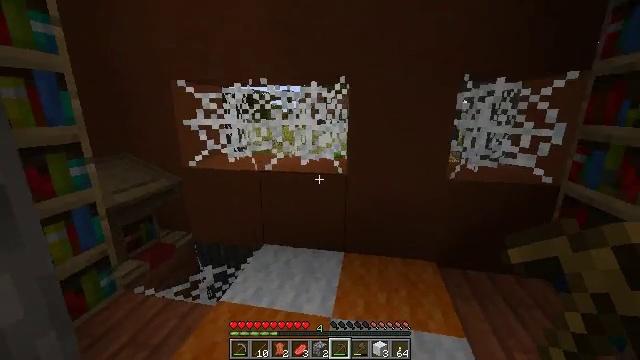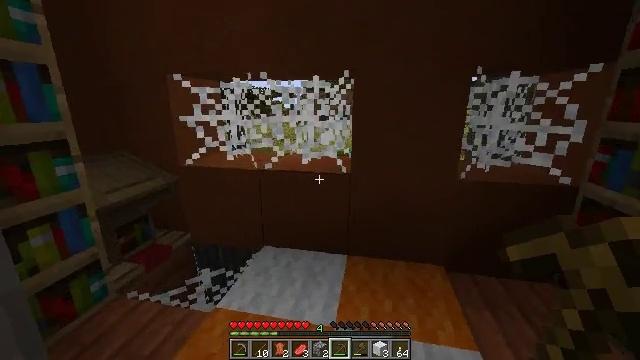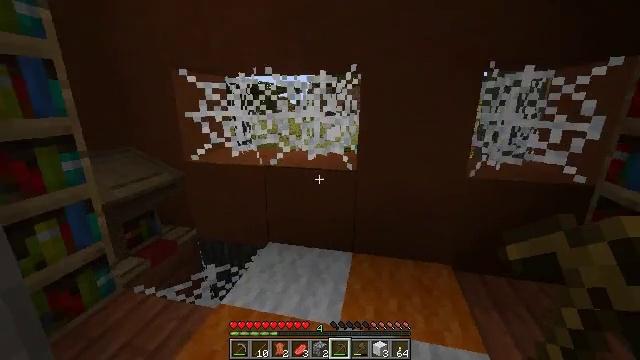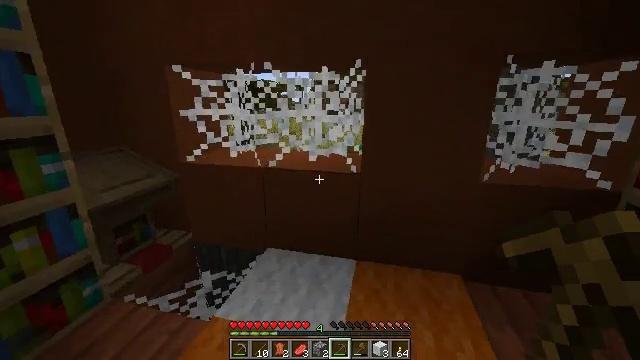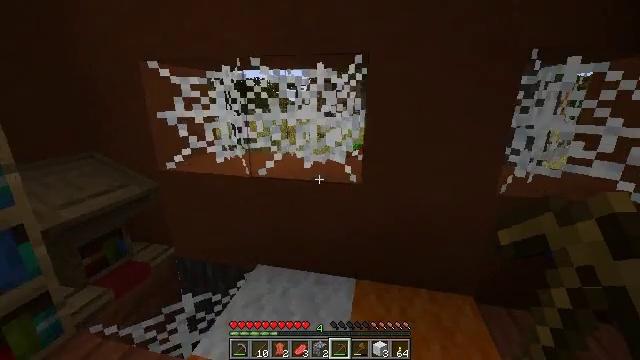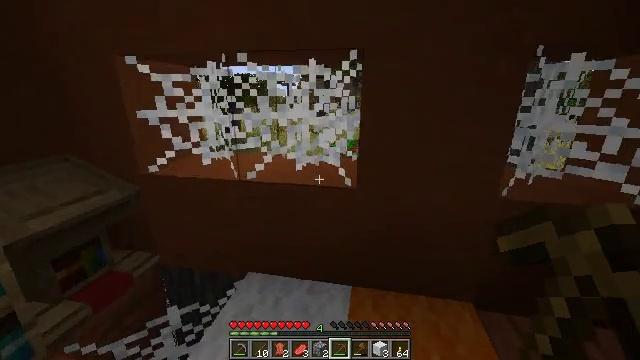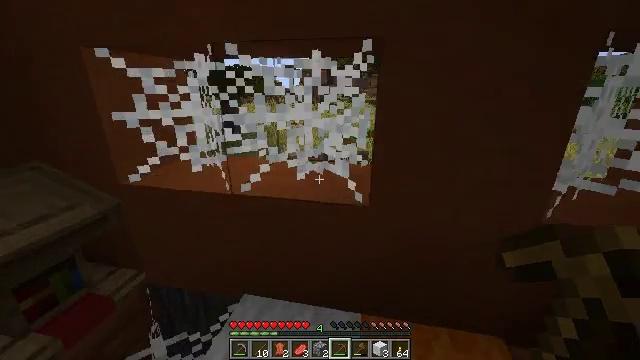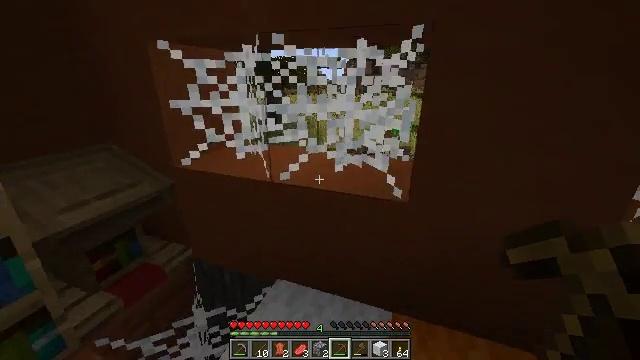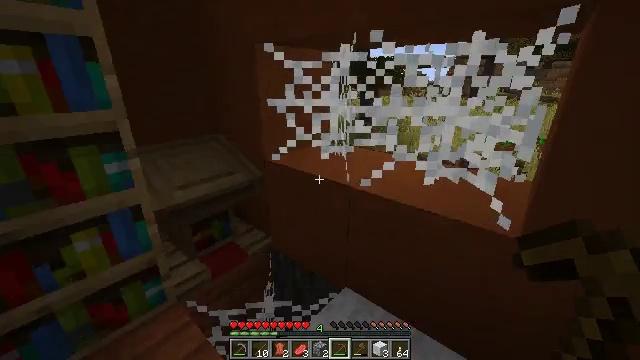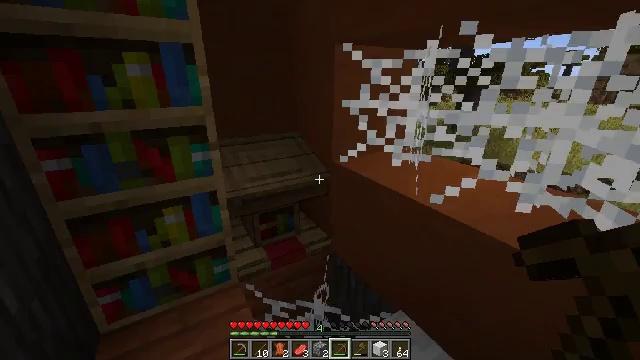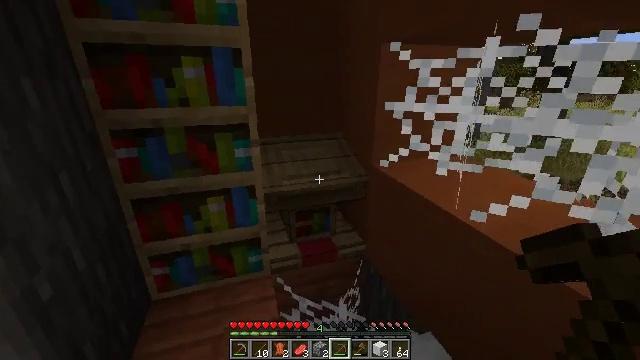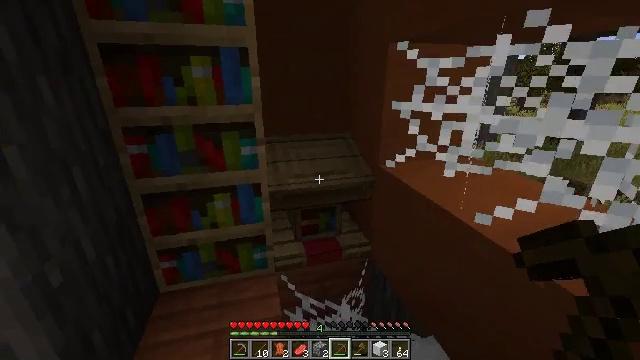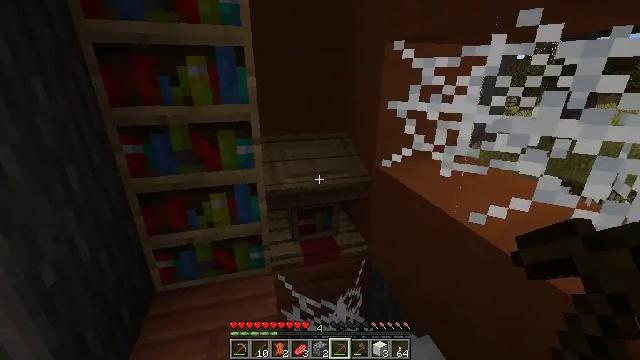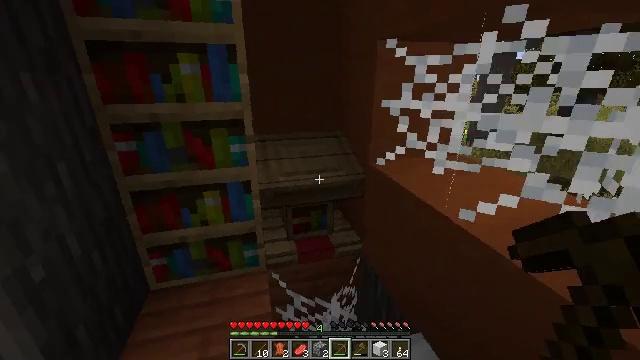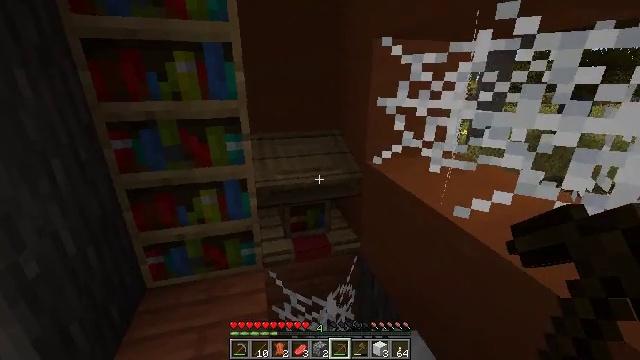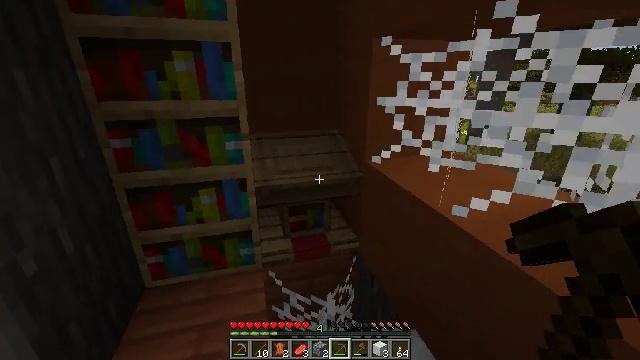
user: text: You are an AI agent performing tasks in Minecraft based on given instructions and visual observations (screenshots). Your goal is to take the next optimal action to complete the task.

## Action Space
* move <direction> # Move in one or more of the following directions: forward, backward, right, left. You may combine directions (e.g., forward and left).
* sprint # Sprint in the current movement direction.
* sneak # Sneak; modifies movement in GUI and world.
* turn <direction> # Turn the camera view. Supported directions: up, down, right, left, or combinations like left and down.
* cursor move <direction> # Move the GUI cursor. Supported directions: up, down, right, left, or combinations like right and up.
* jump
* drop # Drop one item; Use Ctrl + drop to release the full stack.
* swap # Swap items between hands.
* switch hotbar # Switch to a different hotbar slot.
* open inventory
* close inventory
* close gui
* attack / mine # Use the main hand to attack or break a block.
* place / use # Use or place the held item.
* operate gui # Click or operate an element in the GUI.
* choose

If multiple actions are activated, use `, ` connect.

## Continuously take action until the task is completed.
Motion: motion action
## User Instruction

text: Break the yellow terracotta block.
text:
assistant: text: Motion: move forward
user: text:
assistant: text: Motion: move forward, turn left
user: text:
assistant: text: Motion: move forward
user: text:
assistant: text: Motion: move forward
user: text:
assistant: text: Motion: move forward, turn right
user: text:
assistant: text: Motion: move forward, turn down
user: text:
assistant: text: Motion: turn left and down
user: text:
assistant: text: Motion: turn left
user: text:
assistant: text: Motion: move right, turn left
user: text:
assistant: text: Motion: move right, turn left
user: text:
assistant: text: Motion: turn left
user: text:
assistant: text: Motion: no_op
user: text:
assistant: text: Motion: no_op
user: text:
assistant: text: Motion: no_op
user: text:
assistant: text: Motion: no_op
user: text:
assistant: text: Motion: turn right
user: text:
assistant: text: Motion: move left, turn right
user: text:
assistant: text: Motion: move left, turn right
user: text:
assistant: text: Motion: move left, turn right
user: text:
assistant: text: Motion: move back and move left, turn right
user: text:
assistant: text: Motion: move back, turn right
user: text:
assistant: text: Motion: move back, turn right and up
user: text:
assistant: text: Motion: move back, turn right
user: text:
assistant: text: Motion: turn right
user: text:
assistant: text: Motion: turn right
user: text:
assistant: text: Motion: no_op
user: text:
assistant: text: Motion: no_op
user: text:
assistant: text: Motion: turn right and up
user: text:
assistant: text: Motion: turn right
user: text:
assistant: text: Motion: turn right and up